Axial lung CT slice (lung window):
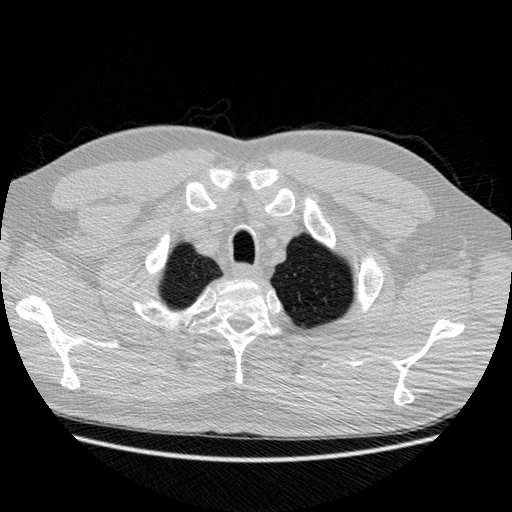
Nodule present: no